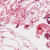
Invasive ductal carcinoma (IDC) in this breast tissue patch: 0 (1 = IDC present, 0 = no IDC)